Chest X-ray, PA view. Patient: 35 years old, sex F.
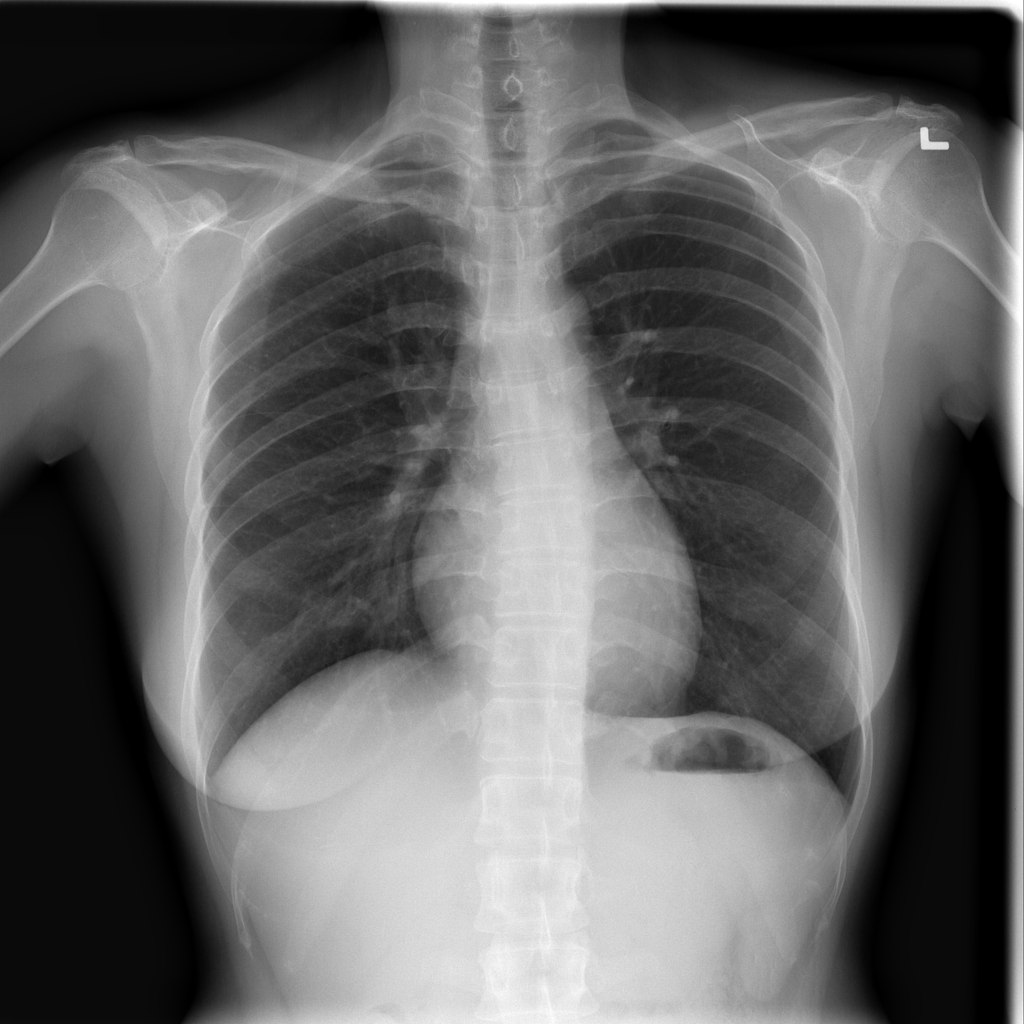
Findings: No Finding